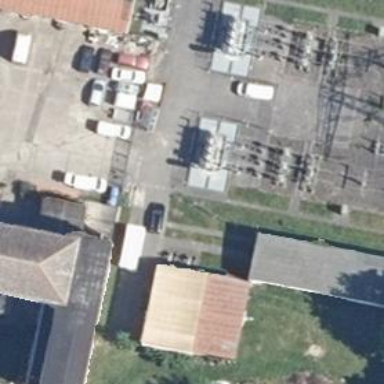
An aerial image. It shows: Distribution power substation secured by fence.